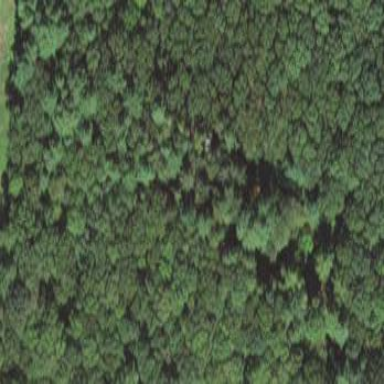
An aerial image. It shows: Needle-leaved woodland.